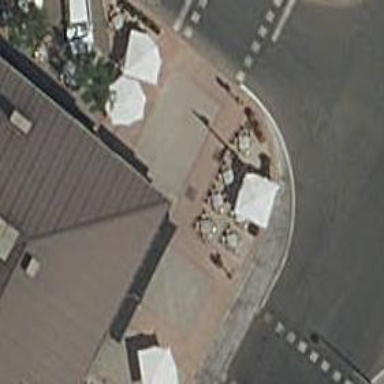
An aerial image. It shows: Restaurant.